Question: I am trying to create a smooth contour map by using a simple moving average filter. I have a .CSV that has three column x, y (which are poisition) and z which is the heat at a given x,y. Each column has 23,236 value. I have tried 1d moving average seperatly for x and then for y. Given the size of the data it has been neither fast nor effective at smoothing. I would appricate any help. the code below plots the contour map.

'''
df = 'D:/F1_amp .csv'
df = pd.read_csv("F1_amp.csv");
Z = df.pivot_table(index='x', columns='y', values='z').T.values
X_unique = np.sort(df.x.unique())
Y_unique = np.sort(df.y.unique())
X, Y = np.meshgrid(X_unique, Y_unique)
pd.DataFrame(Z).round(3)
pd.DataFrame(X).round(3)
pd.DataFrame(Y).round(3)
plt.contourf(X, Y, Z, 20, cmap='hot')
plt.colorbar();
'''
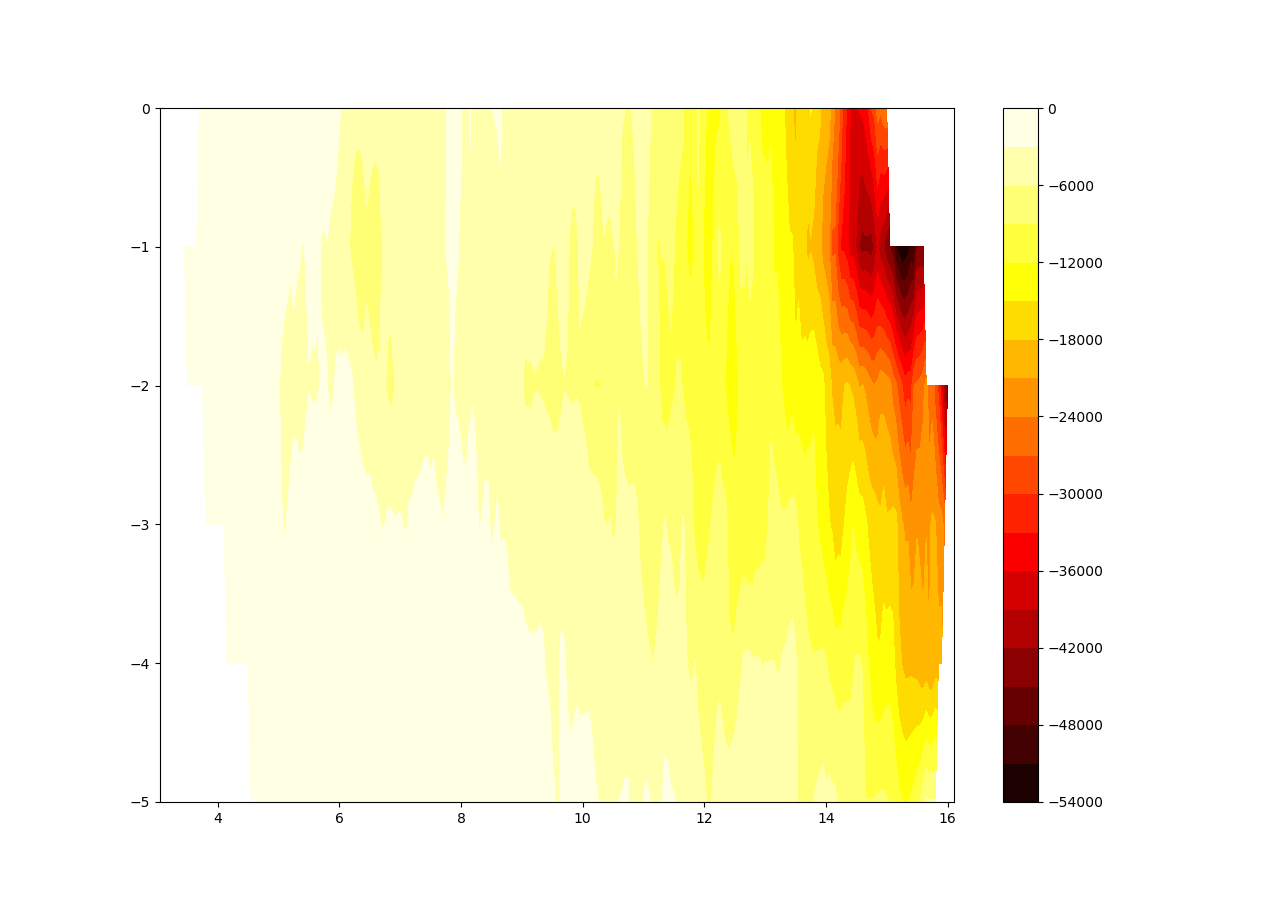
Answer: You can do this via 'Convolution'. This approach is fast and easy to generalize.
For 2D convolution you could use 'scipy.signal.covolve2d()'. You can vary the size and the values of the kernel, I used a constant '3x3' kernel as example.
'''
import numpy as np
import scipy.signal as sg
kernel_shape = (3, 3)
kernel = np.full(kernel_shape, 1/np.prod(kernel_shape))
z = sg.convolve2d(z, kernel, mode='valid')
'''